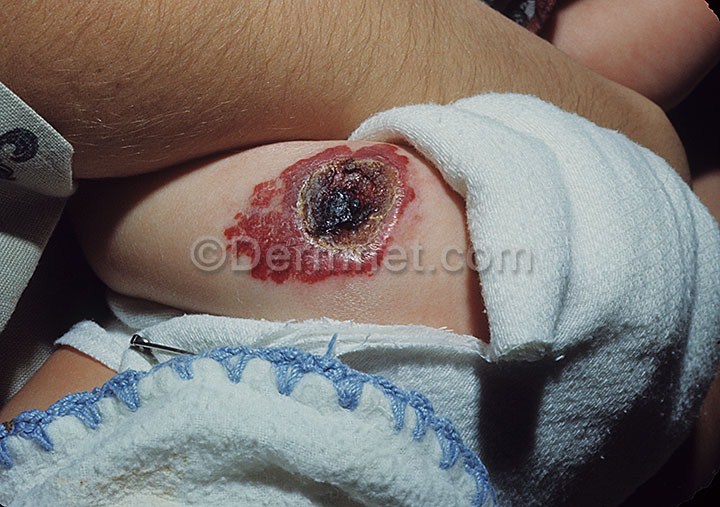
Disease: Vascular Tumors